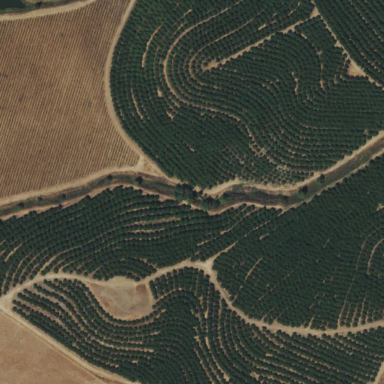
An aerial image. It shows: Orchard.